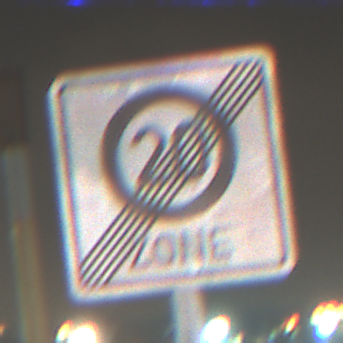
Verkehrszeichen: EndeZone20
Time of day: Night
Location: Outdoor (Urban)
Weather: PartlyCloudy
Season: NotSpecified
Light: Artificial